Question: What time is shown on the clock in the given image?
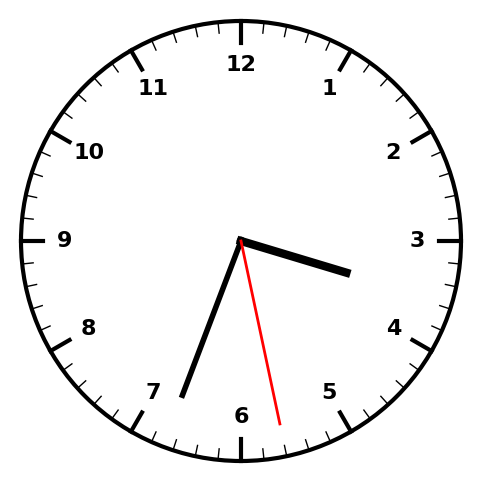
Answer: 03:33:28